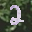
Label: 2